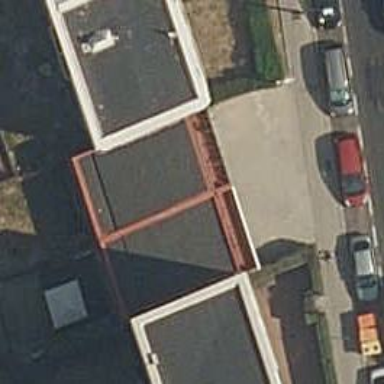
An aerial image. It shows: Pharmacy.